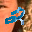
Label: 2